Aerial crown-view tile of a tropical tree (Barro Colorado Island, Panama), acquired 20250818:
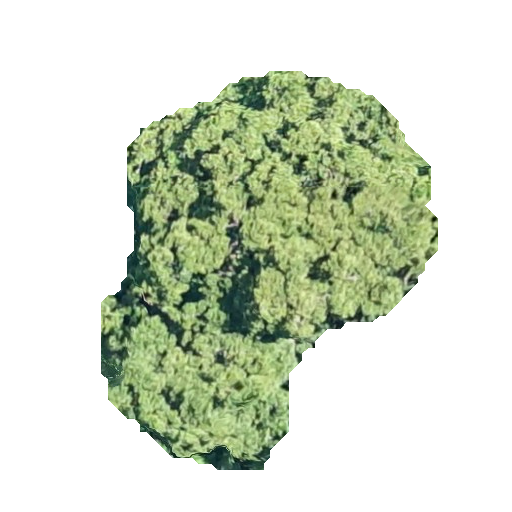
Species: Brosimum alicastrum
GBIF accepted scientific name: Brosimum alicastrum
Crown area: 128.678 m²